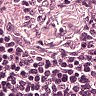
Metastatic tissue present: no